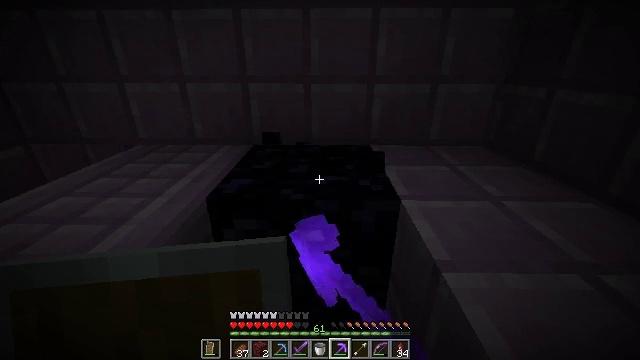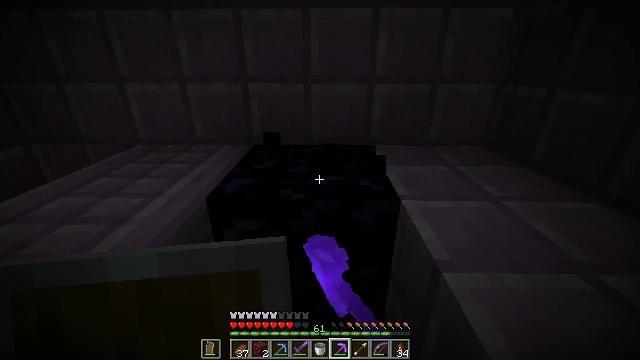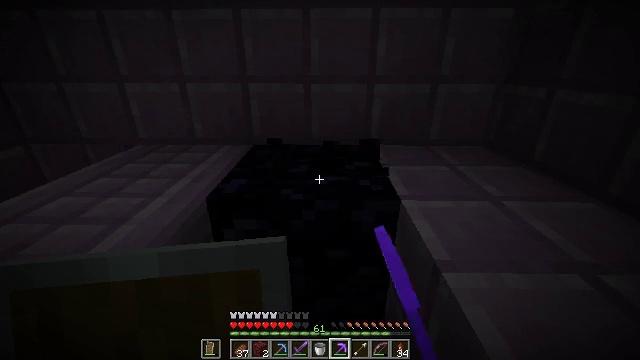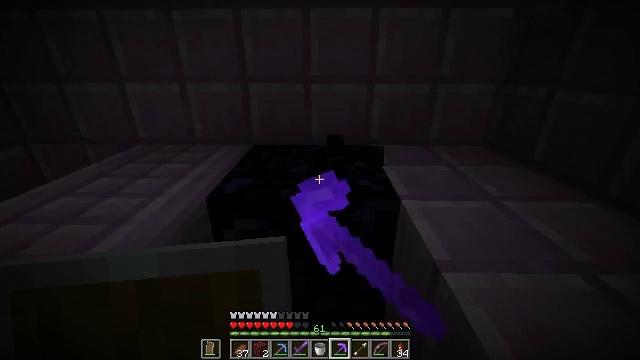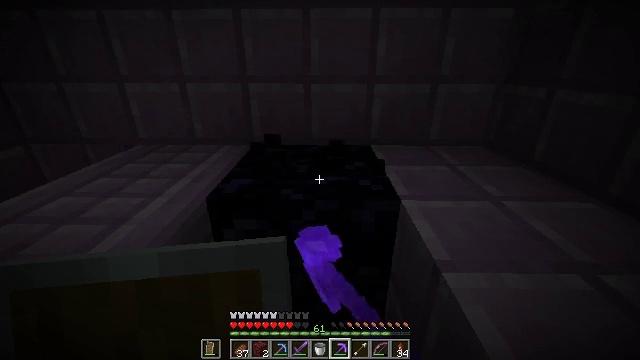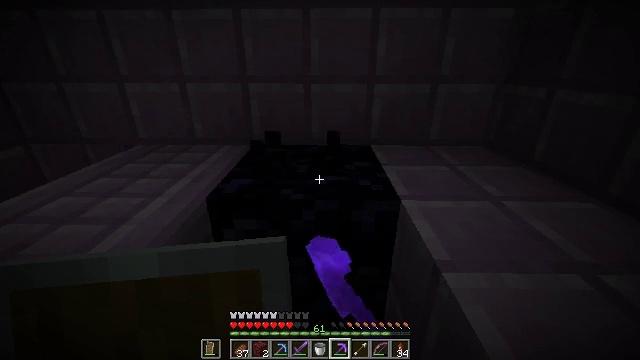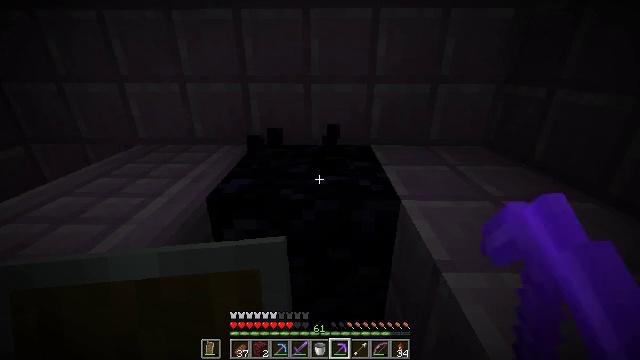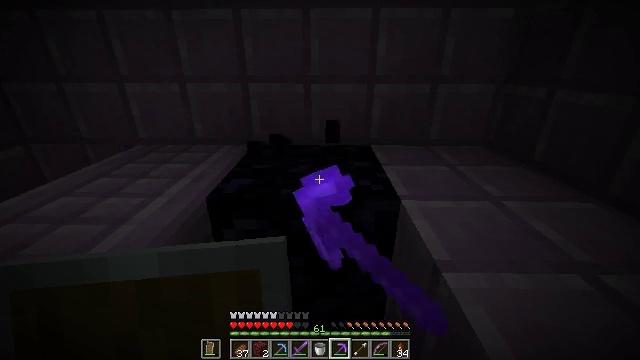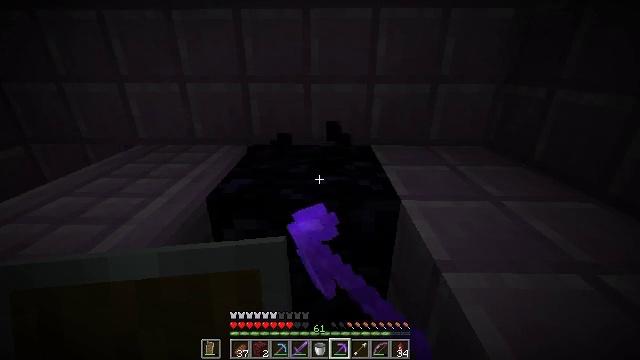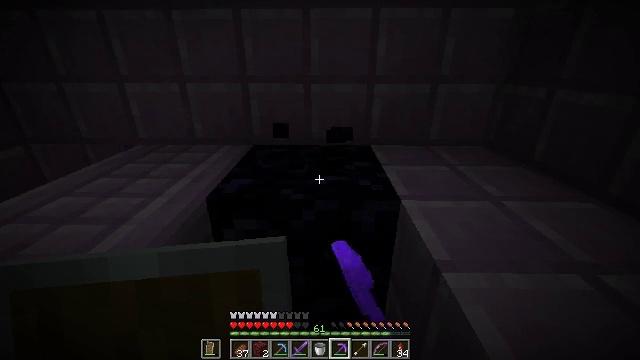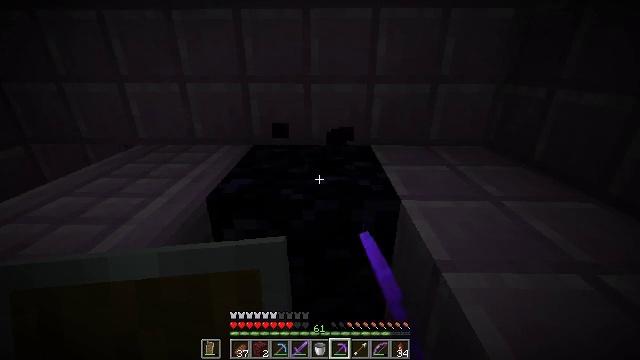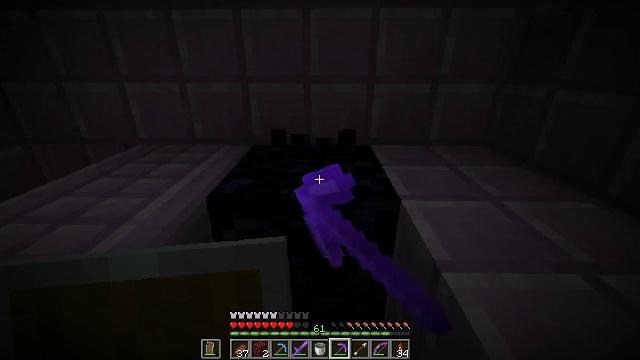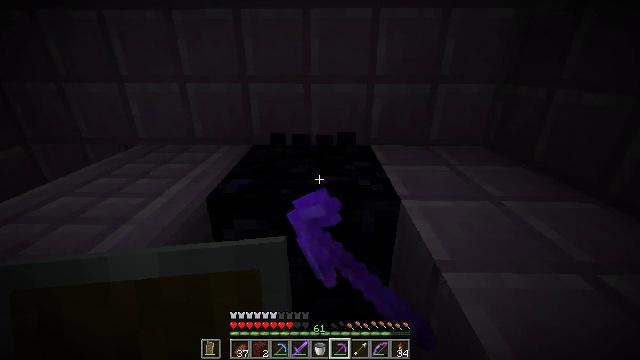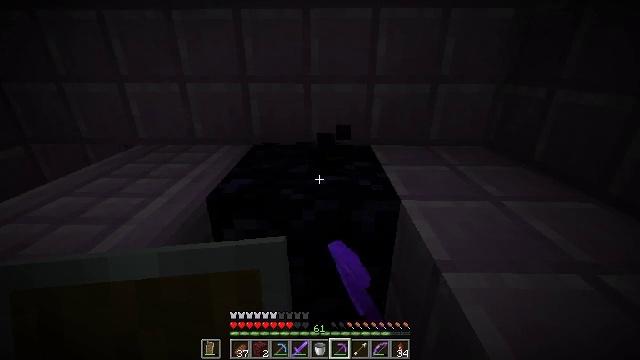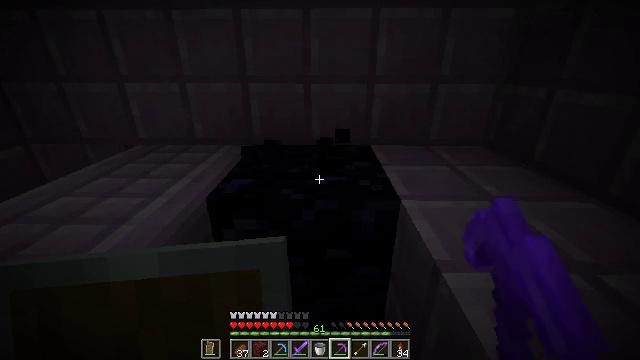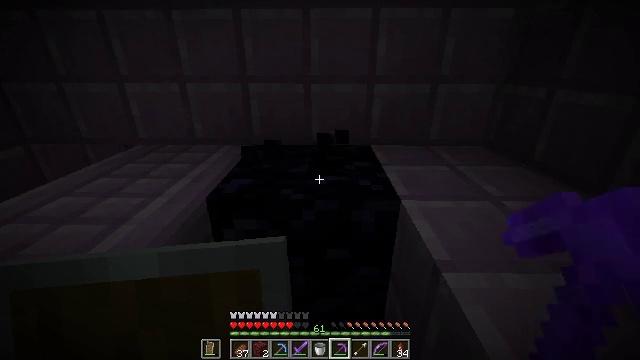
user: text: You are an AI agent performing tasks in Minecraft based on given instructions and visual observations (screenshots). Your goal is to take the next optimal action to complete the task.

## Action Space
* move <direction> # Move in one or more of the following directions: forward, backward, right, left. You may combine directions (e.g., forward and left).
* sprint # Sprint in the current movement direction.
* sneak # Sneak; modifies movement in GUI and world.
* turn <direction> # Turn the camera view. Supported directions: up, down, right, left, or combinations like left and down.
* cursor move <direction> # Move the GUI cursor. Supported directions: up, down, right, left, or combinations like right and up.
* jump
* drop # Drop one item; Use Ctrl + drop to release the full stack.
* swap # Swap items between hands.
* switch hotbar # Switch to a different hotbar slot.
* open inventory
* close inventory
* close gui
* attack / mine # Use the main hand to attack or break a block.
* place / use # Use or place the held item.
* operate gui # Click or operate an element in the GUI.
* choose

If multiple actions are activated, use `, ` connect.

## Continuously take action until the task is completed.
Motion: motion action
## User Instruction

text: Harvest obsidian for portal building.
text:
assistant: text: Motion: attack / mine
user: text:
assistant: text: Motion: attack / mine
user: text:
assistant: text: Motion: attack / mine
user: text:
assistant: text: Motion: attack / mine
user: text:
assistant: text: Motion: attack / mine
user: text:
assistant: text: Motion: attack / mine
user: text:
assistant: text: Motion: attack / mine
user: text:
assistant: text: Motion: attack / mine
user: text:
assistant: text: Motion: attack / mine
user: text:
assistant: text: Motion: attack / mine
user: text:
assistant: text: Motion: attack / mine
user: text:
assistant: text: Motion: attack / mine
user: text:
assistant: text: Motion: attack / mine
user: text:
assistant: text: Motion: attack / mine
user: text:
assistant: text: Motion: attack / mine
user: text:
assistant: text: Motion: attack / mine
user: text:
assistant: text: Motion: attack / mine
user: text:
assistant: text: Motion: attack / mine
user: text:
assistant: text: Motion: attack / mine
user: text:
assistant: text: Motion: attack / mine
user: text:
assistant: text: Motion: attack / mine
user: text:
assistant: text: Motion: attack / mine
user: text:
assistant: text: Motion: attack / mine
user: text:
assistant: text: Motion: attack / mine
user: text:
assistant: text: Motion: attack / mine
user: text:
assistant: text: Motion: attack / mine
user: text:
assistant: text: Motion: attack / mine
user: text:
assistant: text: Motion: attack / mine
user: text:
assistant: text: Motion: attack / mine
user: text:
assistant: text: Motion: attack / mine